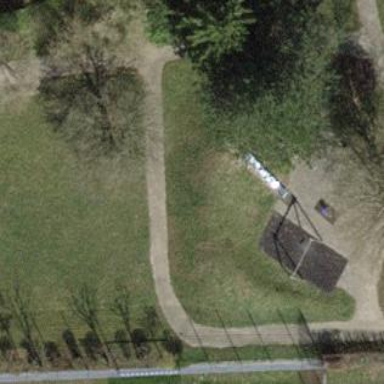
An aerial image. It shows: Playground area for leisure land.